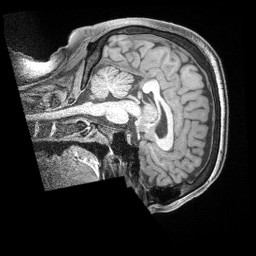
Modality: T1w
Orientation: sagittal
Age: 35
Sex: male
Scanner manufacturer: siemens
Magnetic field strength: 3 T
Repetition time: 2 s
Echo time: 0.00211 s